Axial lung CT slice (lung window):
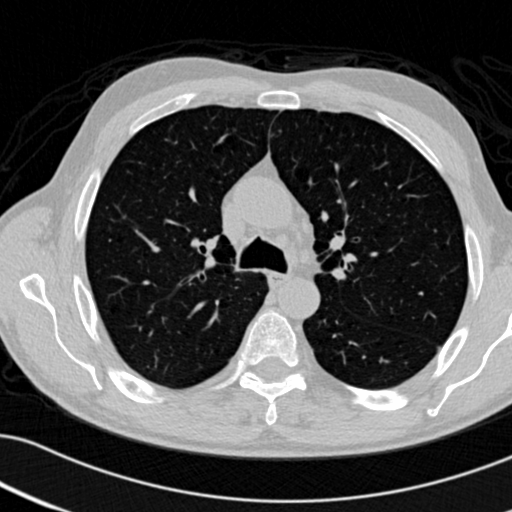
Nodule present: no